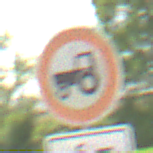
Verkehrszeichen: VerbotKraftfahrzeugeZuegeNichtSchneller25
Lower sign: EinspurigeFahrzeugeFrei2
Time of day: Midday
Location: Outdoor (RoadRail)
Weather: PartlyCloudy
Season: NotSpecified
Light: Natural